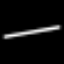
Label: line